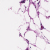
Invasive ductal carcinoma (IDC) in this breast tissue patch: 0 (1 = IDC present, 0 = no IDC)